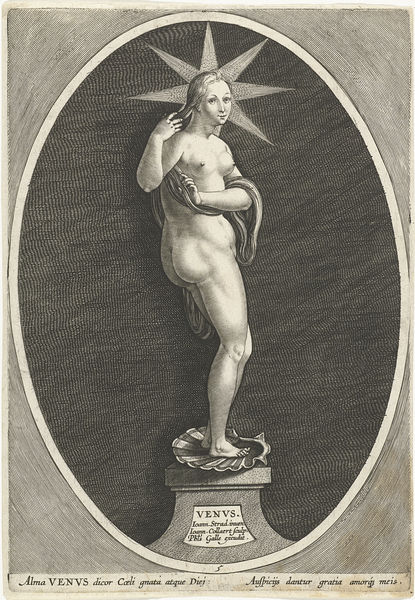
Titel: Venus
Künstler: Jan (II) Collaert
Standort: Amsterdam
Institution: Rijksmuseum
Schlagwörter: akt, körper, nackt, weiß, brust, frau, schwarz, gesicht, sockel, stein, haare, oval, umrandung, statue, brüste, schrift, grafik, graphik, inschrift, stern, druck, druckgraphik, druckgrafik, schraffur, radierung, römer, venus, muschel, graustufen, latein, jakobsmuschel, langes haar, liebesgöttin